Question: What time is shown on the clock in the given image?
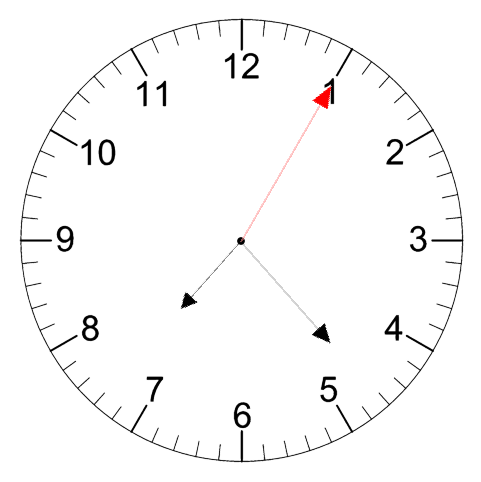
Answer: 07:23:05